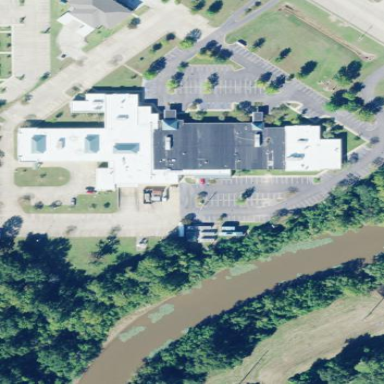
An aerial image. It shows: Healthcare facility identified as hospital.